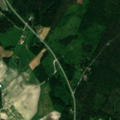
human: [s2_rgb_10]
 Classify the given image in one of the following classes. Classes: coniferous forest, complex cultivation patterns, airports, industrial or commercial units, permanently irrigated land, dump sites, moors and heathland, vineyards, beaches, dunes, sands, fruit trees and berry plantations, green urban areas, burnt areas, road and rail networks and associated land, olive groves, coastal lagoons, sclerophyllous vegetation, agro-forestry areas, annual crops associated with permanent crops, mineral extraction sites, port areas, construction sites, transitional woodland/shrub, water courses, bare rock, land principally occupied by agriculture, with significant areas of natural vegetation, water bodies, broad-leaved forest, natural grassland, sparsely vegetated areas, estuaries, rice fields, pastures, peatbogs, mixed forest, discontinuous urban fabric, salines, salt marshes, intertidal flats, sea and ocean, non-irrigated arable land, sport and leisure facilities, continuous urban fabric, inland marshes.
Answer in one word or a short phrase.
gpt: non-irrigated arable land, land principally occupied by agriculture, with significant areas of natural vegetation, coniferous forest, mixed forest, transitional woodland/shrub